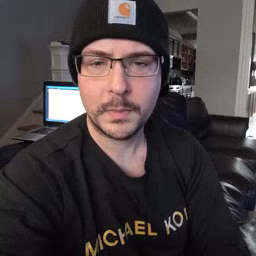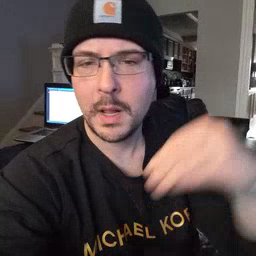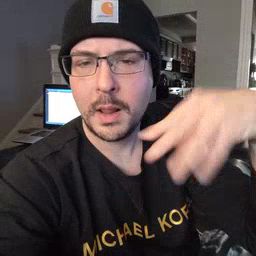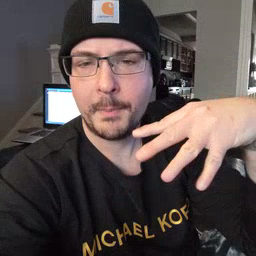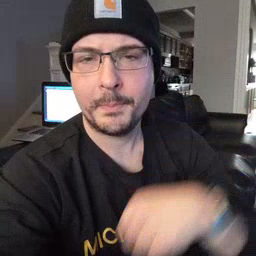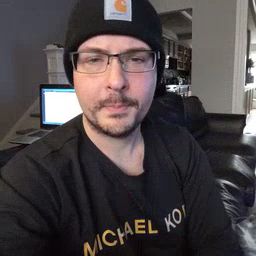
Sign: lamp